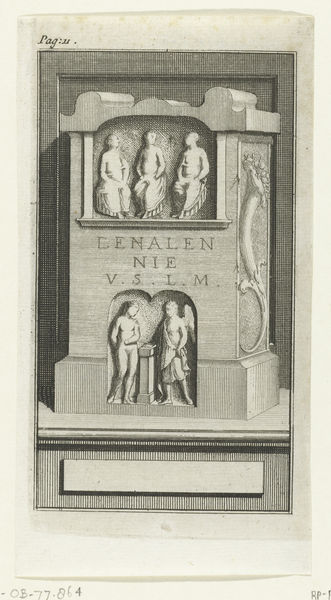
Titel: Steen van een Nehalennia-altaar
Standort: Amsterdam
Institution: Rijksmuseum
Schlagwörter: menschen, ornament, stein, engel, schrift, druck, pierre, architecture, inscription, ange, sculpture, livre, figure, page, nie, druckk, etampe, essay, gabstein